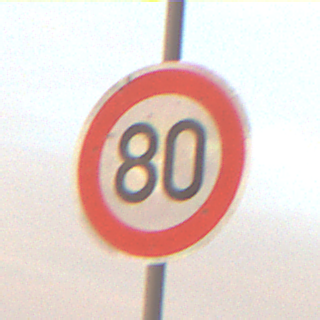
Verkehrszeichen: Geschwindigkeit80
Umgebung: Outdoor, Nature
Tageszeit: SunriseSunset
Wetter: PartlyCloudy
Licht: Natural
Jahreszeit: NotSpecified
Kontrast: LowContrast